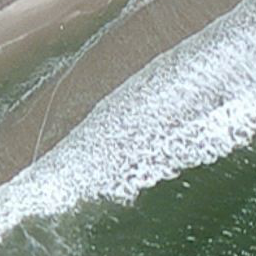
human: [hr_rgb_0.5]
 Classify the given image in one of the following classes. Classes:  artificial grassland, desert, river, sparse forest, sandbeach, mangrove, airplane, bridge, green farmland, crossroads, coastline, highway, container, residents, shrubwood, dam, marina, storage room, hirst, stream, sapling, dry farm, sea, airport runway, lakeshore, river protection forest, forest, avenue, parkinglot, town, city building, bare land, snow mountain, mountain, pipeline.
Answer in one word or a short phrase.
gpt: coastline